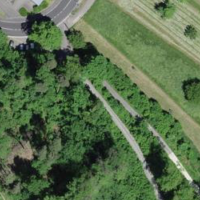
EUNIS habitat code: 41
Species observed at this site:
Turdus philomelos